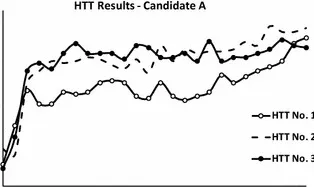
Heart rate values of candidate 'A' that were measured during four HTTs. First test: - -; second test: - -; third test: - -; data are presented at a sampling rate of 1-5 min.
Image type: electrography (ekg)